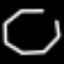
Label: octagon